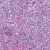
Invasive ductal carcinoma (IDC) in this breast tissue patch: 1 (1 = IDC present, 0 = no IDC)